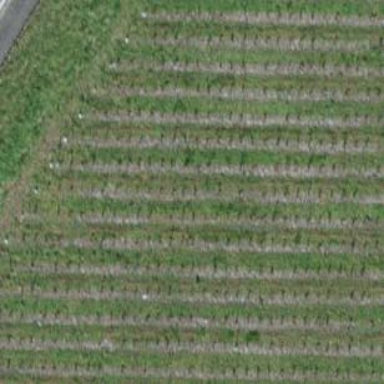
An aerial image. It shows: Vineyard where grapes are grown.